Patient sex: M
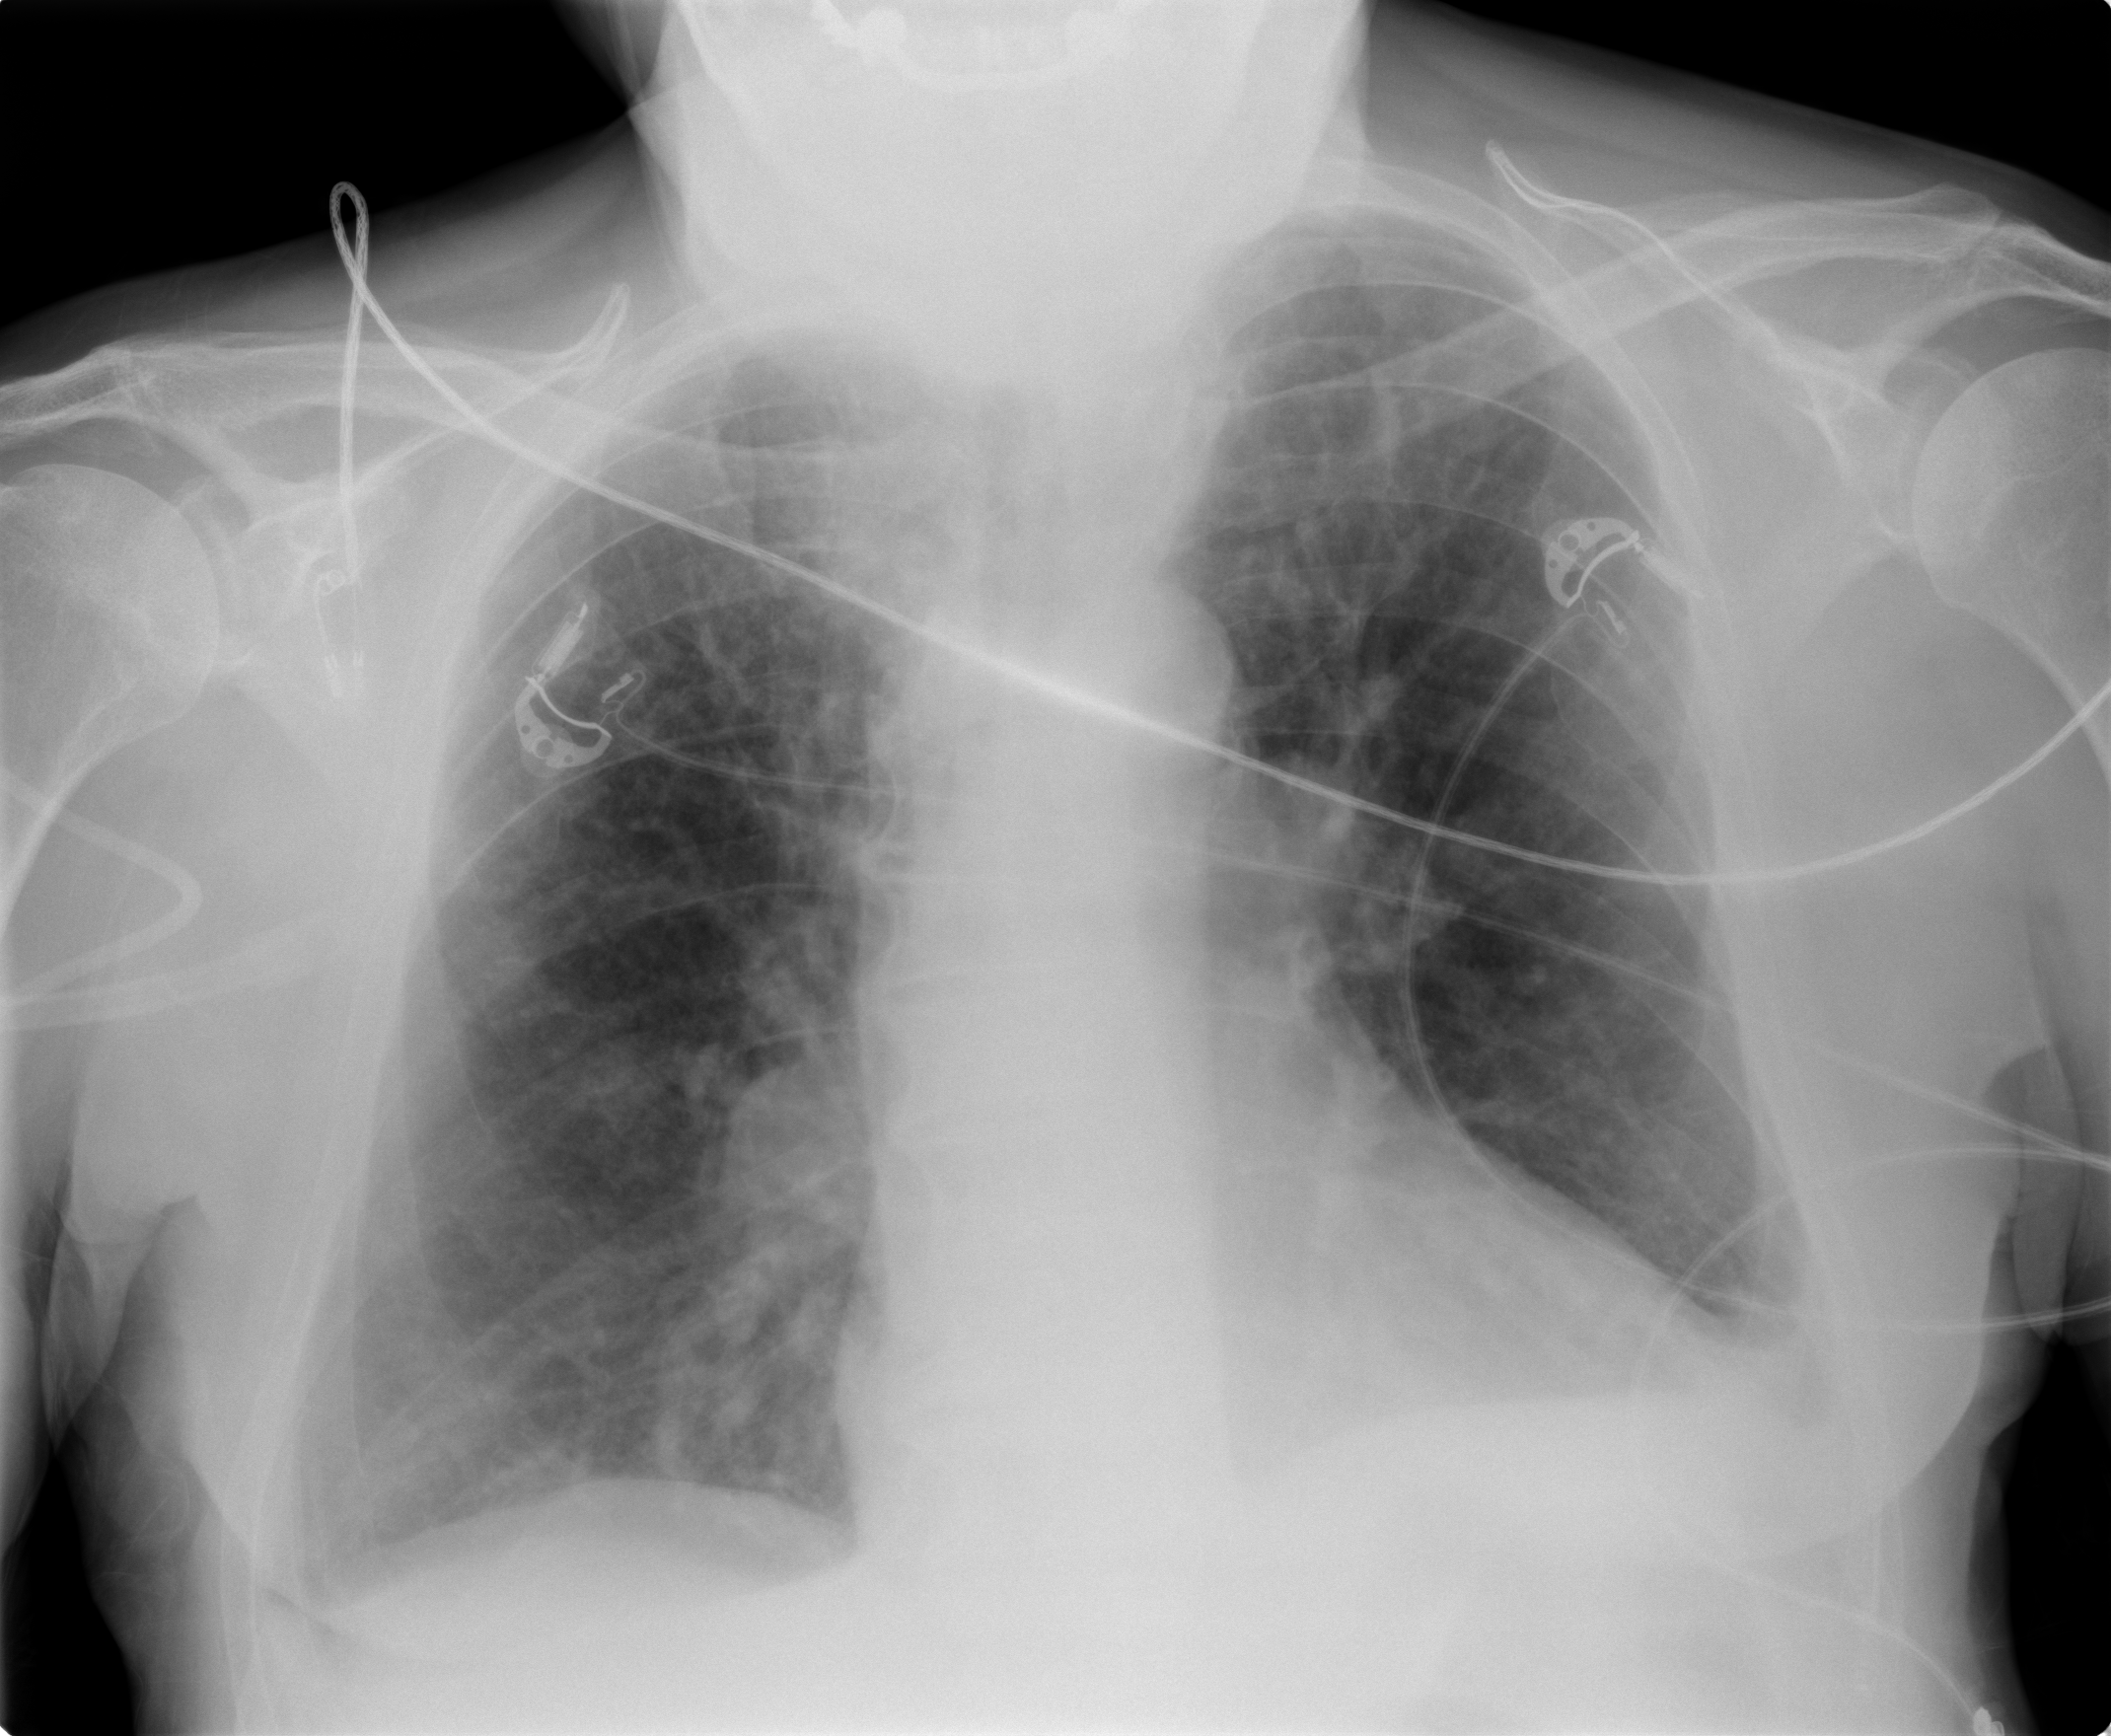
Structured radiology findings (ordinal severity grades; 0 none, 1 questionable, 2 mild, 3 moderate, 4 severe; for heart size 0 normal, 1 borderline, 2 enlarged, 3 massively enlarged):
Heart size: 0
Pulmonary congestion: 2
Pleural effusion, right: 0
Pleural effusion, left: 2
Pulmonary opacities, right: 0
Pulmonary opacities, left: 0
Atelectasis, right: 0
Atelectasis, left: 0